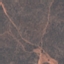
Label: HerbaceousVegetation